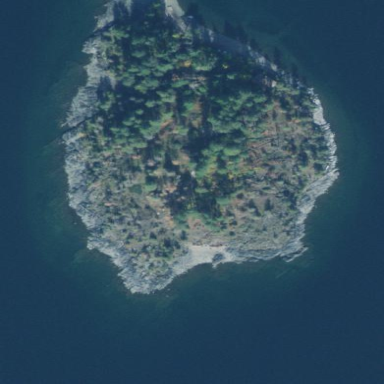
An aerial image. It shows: Image showing island.